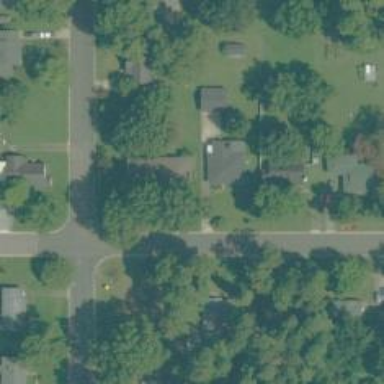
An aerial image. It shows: Neighborhood.